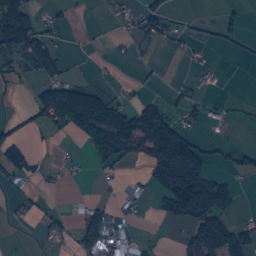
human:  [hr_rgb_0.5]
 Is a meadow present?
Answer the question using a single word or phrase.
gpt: yes

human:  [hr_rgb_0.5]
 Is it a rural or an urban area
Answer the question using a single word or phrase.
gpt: rural

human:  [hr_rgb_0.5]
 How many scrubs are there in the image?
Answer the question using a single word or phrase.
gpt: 35

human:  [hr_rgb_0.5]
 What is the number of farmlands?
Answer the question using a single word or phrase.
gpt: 42

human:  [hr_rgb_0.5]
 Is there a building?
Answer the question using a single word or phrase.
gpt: yes

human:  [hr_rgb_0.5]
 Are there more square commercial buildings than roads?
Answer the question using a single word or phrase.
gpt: no

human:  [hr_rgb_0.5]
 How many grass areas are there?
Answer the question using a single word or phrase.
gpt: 55

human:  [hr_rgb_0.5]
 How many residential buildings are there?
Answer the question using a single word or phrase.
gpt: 190

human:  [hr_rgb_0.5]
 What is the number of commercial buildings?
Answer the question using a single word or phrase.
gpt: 1

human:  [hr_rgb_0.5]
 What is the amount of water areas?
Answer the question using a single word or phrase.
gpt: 32

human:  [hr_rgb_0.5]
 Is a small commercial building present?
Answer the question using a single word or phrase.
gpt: yes

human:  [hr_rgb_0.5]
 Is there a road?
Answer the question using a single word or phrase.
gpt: yes

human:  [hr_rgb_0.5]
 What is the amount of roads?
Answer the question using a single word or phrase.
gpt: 113

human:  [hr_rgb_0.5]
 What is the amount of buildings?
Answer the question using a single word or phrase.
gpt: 195

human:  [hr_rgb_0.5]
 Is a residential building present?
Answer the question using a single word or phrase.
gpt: yes

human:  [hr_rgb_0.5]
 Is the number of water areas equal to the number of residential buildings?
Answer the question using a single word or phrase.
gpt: no

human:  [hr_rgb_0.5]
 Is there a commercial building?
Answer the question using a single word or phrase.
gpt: yes

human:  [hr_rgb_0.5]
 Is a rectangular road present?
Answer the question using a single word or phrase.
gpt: no

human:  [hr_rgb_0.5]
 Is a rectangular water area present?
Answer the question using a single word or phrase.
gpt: yes

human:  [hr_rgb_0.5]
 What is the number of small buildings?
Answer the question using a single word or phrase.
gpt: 184

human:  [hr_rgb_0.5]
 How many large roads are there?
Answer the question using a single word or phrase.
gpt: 0

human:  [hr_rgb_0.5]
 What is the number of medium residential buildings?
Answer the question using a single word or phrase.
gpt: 9

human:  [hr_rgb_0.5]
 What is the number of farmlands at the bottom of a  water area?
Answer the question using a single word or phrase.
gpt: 42

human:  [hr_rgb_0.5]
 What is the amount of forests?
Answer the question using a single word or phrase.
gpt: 42

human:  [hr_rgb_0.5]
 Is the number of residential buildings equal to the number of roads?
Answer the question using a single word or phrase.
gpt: no

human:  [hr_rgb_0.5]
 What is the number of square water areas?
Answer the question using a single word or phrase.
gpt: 1

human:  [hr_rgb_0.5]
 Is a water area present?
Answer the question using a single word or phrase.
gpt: yes

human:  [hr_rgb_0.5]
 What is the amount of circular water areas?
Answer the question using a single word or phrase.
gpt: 1

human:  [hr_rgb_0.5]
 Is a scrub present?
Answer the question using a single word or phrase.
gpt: yes

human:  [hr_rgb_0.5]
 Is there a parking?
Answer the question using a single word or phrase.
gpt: yes

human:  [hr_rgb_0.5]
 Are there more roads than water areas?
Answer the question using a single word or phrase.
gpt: yes

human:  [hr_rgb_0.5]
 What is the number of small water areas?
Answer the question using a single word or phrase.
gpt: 18

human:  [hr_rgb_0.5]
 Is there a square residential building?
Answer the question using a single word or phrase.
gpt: yes

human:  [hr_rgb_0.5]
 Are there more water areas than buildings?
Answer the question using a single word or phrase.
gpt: no

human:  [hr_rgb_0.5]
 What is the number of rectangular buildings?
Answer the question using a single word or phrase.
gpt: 120

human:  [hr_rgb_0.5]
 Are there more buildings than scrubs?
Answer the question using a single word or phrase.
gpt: yes

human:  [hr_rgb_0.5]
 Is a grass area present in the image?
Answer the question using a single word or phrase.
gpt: yes

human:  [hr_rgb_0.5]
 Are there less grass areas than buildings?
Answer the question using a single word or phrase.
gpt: yes

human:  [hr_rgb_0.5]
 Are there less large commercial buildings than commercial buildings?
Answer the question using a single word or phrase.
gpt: yes

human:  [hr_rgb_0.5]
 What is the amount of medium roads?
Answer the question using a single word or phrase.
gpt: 0

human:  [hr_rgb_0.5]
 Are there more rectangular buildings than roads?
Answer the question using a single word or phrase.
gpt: yes

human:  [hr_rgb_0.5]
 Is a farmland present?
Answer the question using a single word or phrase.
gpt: yes

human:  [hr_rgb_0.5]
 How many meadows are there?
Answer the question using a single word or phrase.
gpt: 30

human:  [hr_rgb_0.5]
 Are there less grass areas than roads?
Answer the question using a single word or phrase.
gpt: yes

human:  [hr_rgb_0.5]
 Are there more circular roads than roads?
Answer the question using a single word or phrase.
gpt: no

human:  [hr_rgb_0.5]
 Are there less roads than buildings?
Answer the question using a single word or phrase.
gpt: yes

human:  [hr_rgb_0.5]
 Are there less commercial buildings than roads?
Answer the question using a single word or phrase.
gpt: yes

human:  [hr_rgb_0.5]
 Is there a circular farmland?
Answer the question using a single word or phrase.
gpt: no

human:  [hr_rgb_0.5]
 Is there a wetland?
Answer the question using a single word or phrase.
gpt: yes

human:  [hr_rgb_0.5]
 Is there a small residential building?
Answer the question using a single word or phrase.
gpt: yes

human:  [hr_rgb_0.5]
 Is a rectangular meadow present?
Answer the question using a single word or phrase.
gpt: yes

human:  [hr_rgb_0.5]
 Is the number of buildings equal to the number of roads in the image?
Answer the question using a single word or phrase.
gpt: no

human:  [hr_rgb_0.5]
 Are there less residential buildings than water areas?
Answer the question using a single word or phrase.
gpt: no

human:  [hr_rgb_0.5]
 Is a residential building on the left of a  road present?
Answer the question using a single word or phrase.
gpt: yes

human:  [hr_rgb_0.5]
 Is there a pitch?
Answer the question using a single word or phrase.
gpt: yes

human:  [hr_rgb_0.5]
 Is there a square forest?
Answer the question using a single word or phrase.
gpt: no

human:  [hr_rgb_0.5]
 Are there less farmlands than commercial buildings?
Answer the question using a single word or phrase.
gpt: no

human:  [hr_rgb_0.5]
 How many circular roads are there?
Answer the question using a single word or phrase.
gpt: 0

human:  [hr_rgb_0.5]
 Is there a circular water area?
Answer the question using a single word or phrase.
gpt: yes

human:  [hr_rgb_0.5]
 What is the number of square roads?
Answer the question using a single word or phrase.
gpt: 0

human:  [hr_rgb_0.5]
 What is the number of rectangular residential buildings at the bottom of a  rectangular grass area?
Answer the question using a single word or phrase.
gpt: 108

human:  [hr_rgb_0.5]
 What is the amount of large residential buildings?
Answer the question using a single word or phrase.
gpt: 0

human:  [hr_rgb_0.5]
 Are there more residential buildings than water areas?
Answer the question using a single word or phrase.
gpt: yes

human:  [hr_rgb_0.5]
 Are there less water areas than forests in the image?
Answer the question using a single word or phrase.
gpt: yes